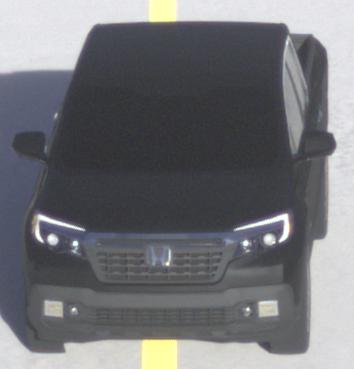
Make: Honda
Model: Ridgeline
Detailed model: Gen. 2
Model produced from: 2016
Model produced until: 2020
Doors: 4
Color: black
Road condition: dry road
Daytime: morning or afternoon
Contrast: high contrast